Question: I coulnd find a proper name and phrase for this to explain, so here's a picture:

I'd like to change the white area's as shown above in the red circle to a desired color. I used the code below to change the other colors:
In the form itself:
'''
menuStrip1.Renderer = new ToolStripProfessionalRenderer(new MenuStripColorTable());
'''
The class:
'''
class MenuStripColorTable : ProfessionalColorTable
{
private Color backColor = (Color) new ColorConverter().ConvertFromString("#333333");
//menu item background en border
public override Color MenuItemBorder
{
get{ return Color.White; }
}
public override Color MenuStripGradientBegin
{
get { return backColor; }
}
....
'''
Any idea what I should override, or change?
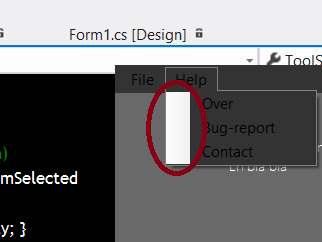
Answer: By adding the folowing code I succesfully made teh white squares transparant:
Render class for menustrip:
'''
public override Color ImageMarginGradientBegin
{
get { return Color.Transparent; }
}
public override Color ImageMarginGradientMiddle
{
get { return Color.Transparent; }
}
public override Color ImageMarginGradientEnd
{
get { return Color.Transparent; }
}
'''
Altho the text isn't aligned to the left. But that's not that much of a problem. Credit to Franck aswell!